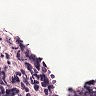
Metastatic tissue present: no